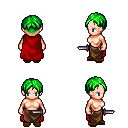
a pixel art fantasy rpg character, female body template, human, light skin, red cape, robe skirt, green parted hairstyle, brown slippers, dagger, four views (front, back, left, right), 2x2 character sprite sheet, small pixel art, hard edges, no anti-aliasing